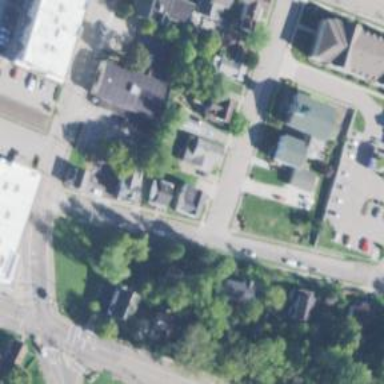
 lined with residential properties on both sides."